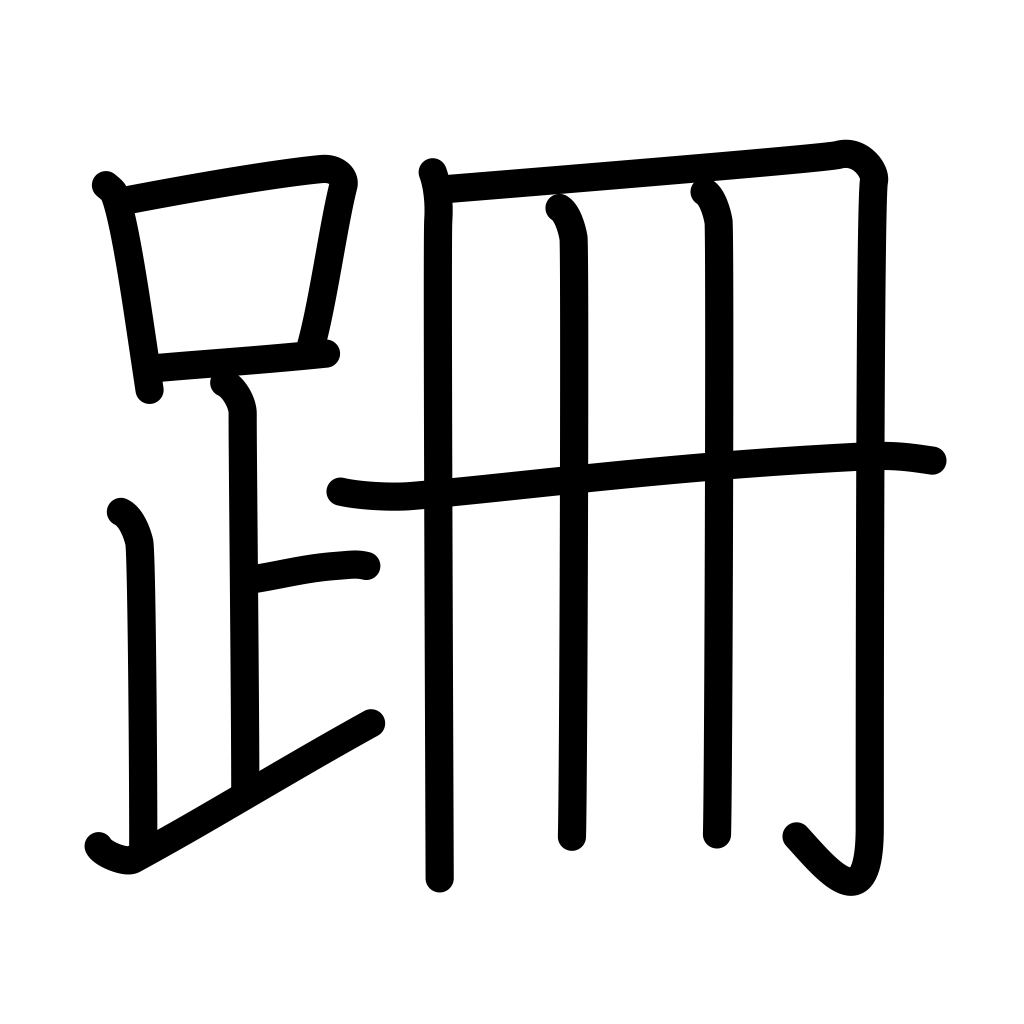
Meaning: stagger, reel, stumble